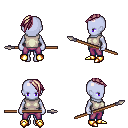
a pixel art fantasy rpg character, female body template, dark elf, purple skin, white sleeveless shirt, magenta pants, white blonde long mohawk hairstyle, gold boots, spear, four views (front, back, left, right), 2x2 character sprite sheet, small pixel art, hard edges, no anti-aliasing